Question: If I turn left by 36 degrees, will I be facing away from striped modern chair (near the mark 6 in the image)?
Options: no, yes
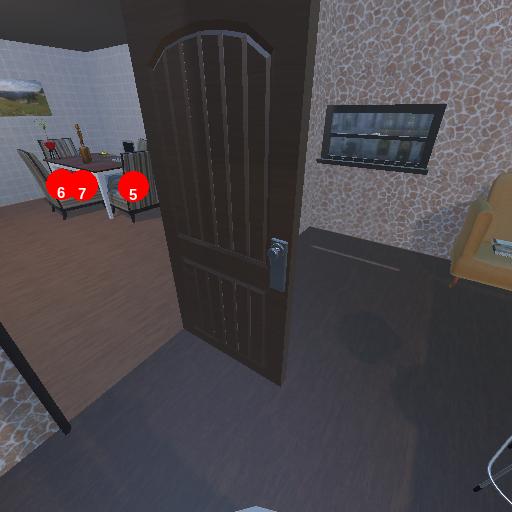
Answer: no